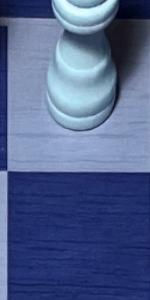
Label: Empty